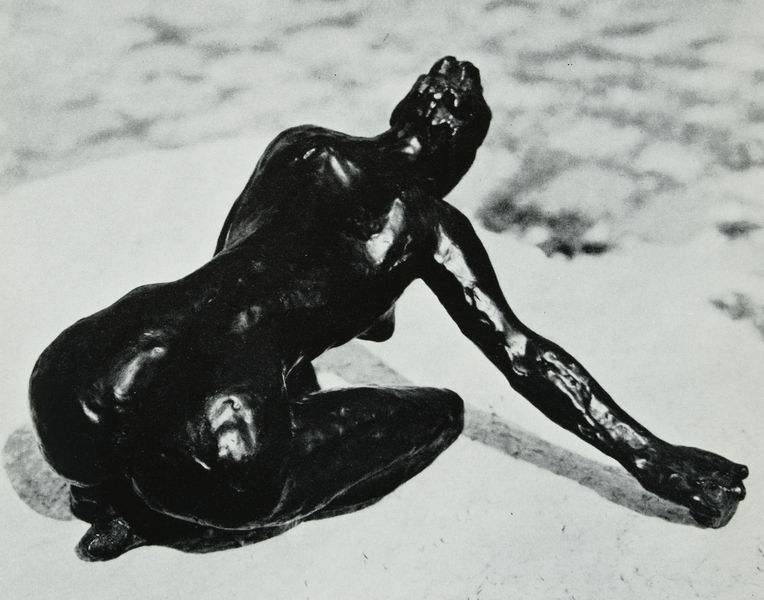
Titel: Le Crapaud, Kröte
Künstler: Germaine Richier
Schlagwörter: akt, dunkel, felsen, hand, kopf, nackt, schatten, mädchen, sand, bewegung, brust, busen, degas, frau, frisur, geste, haar, licht, rücken, schwarz, weiss, dame, arm, arme, stein, hals, boden, figur, haare, pose, tänzerin, schultern, skulptur, statue, taille, dutt, hintern, rückenansicht, hocke, kauern, haltung, moderne, fels, füsse, weiblich, reflexe, glanz, manet, glänzend, bronze, plastik, rodin, aufstützen, reflexion, foto, fotografie, photographie, schimmer, eisen, bücken, gesäss, nackig, paul, rückseite, arsch, hinten, pobacken, popo, hocken, schwarzweiss, faust, knien, photo, hüfte, knieend, knieen, gebückt, uneben, guss, fotographie, ackt, kolbe, aktfigur, hockend, gekrümmt, wischen, hockende, auguste rodin, rüchansicht, bodenfigur, coreografie, eisenguss, ohne sockel, sockellos